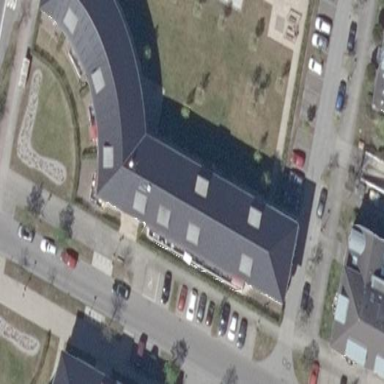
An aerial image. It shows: Apartment building with hipped roof.